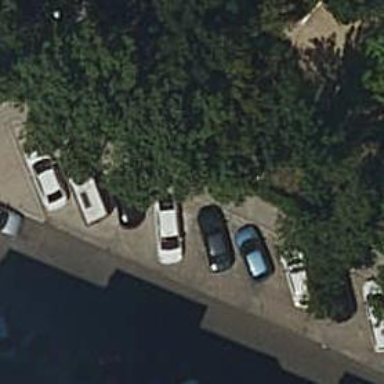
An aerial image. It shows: Sidewalk.